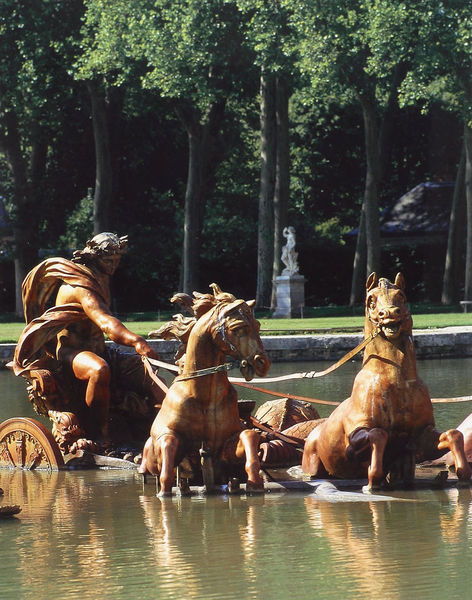
Titel: Sonnenwagen aus dem Apollo-Becken
Künstler: Jean-Baptiste Tuby
Standort: Versailles, Schlossgarten (EU - F)
Schlagwörter: gott, mann, wasser, bäume, grün, braun, holz, park, tuch, halten, sockel, mantel, brunnen, pferde, statue, zaumzeug, zügel, rad, wagen, bronze, foto, becken, kutscher, mythologie, versunken, griechisch, mythologisch, sage, apoll, streitwagen, rösser, gespann, lenker, legende, wagenlenker, lenken, appoll